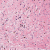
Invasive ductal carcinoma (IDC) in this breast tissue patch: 0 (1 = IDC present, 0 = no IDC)